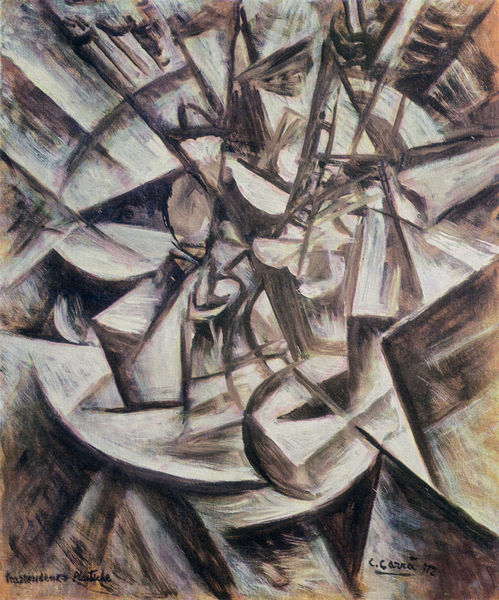
Titel: Trascendenze plastiche
Künstler: Carlo Carrà
Standort: Firenze
Institution: Collezione F. Pontello
Schlagwörter: mann, weiß, kubismus, bewegung, braun, grau, ölbild, gesicht, abstrakt, modern, linien, zentrum, drehung, radial, leitern, zentrifugal, schwaarz